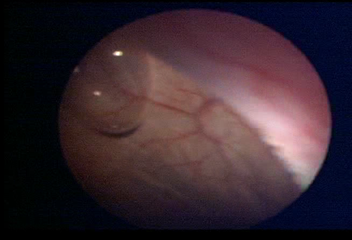
Modality: WLC
Class: Foreign bodies
Subclass: AirBubble
Bladder cancer association: No
Annotated structures: Air bubble